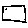
Label: square